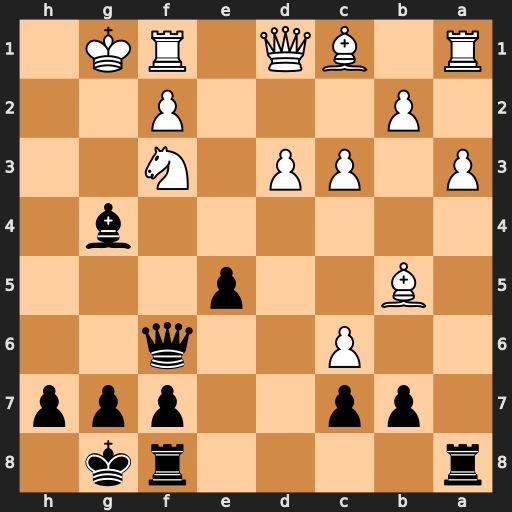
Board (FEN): r4rk1/1pp2ppp/2P2q2/1B2p3/6b1/P1PP1N2/1P3P2/R1BQ1RK1
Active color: b
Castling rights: -
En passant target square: -
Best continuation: Bxf3 Qxf3 Qxf3